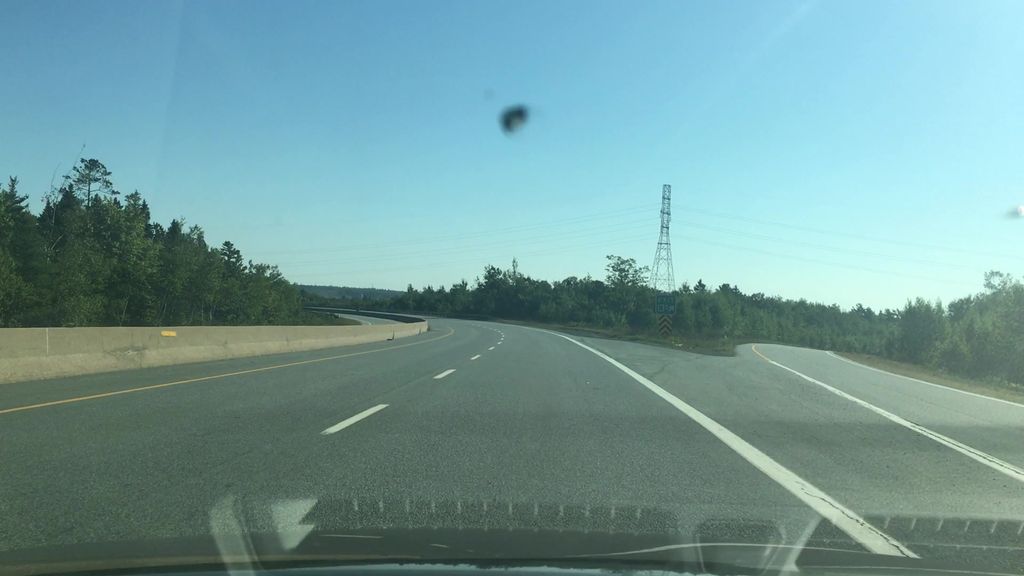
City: halifax